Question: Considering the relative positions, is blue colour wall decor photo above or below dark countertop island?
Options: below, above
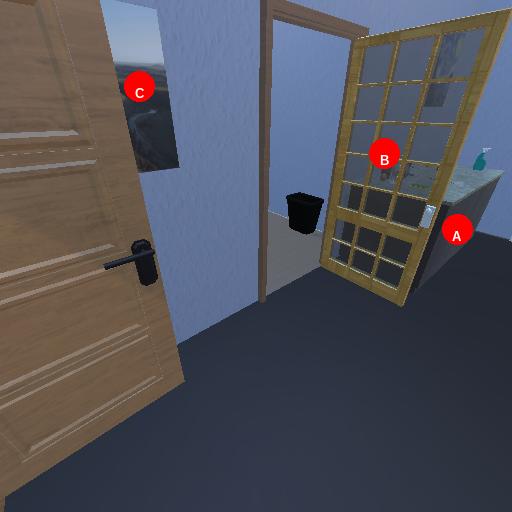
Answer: below